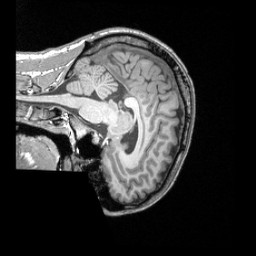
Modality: T1w
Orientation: sagittal
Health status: healthy
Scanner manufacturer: siemens
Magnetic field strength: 3 T
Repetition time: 2.3 s
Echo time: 0.00287 s